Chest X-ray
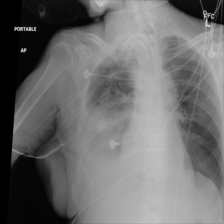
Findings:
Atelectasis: negative
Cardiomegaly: negative
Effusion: negative
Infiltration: negative
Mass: negative
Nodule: negative
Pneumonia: negative
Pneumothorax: negative
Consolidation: negative
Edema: negative
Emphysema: negative
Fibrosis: negative
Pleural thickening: negative
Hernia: negative